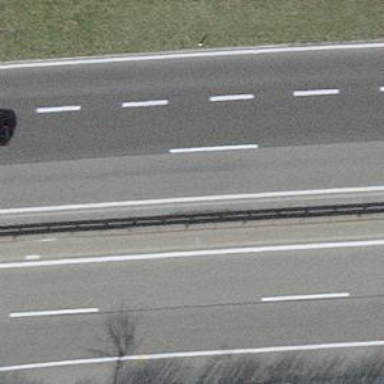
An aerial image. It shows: Motorway.